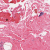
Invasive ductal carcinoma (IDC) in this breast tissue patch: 0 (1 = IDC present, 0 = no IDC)